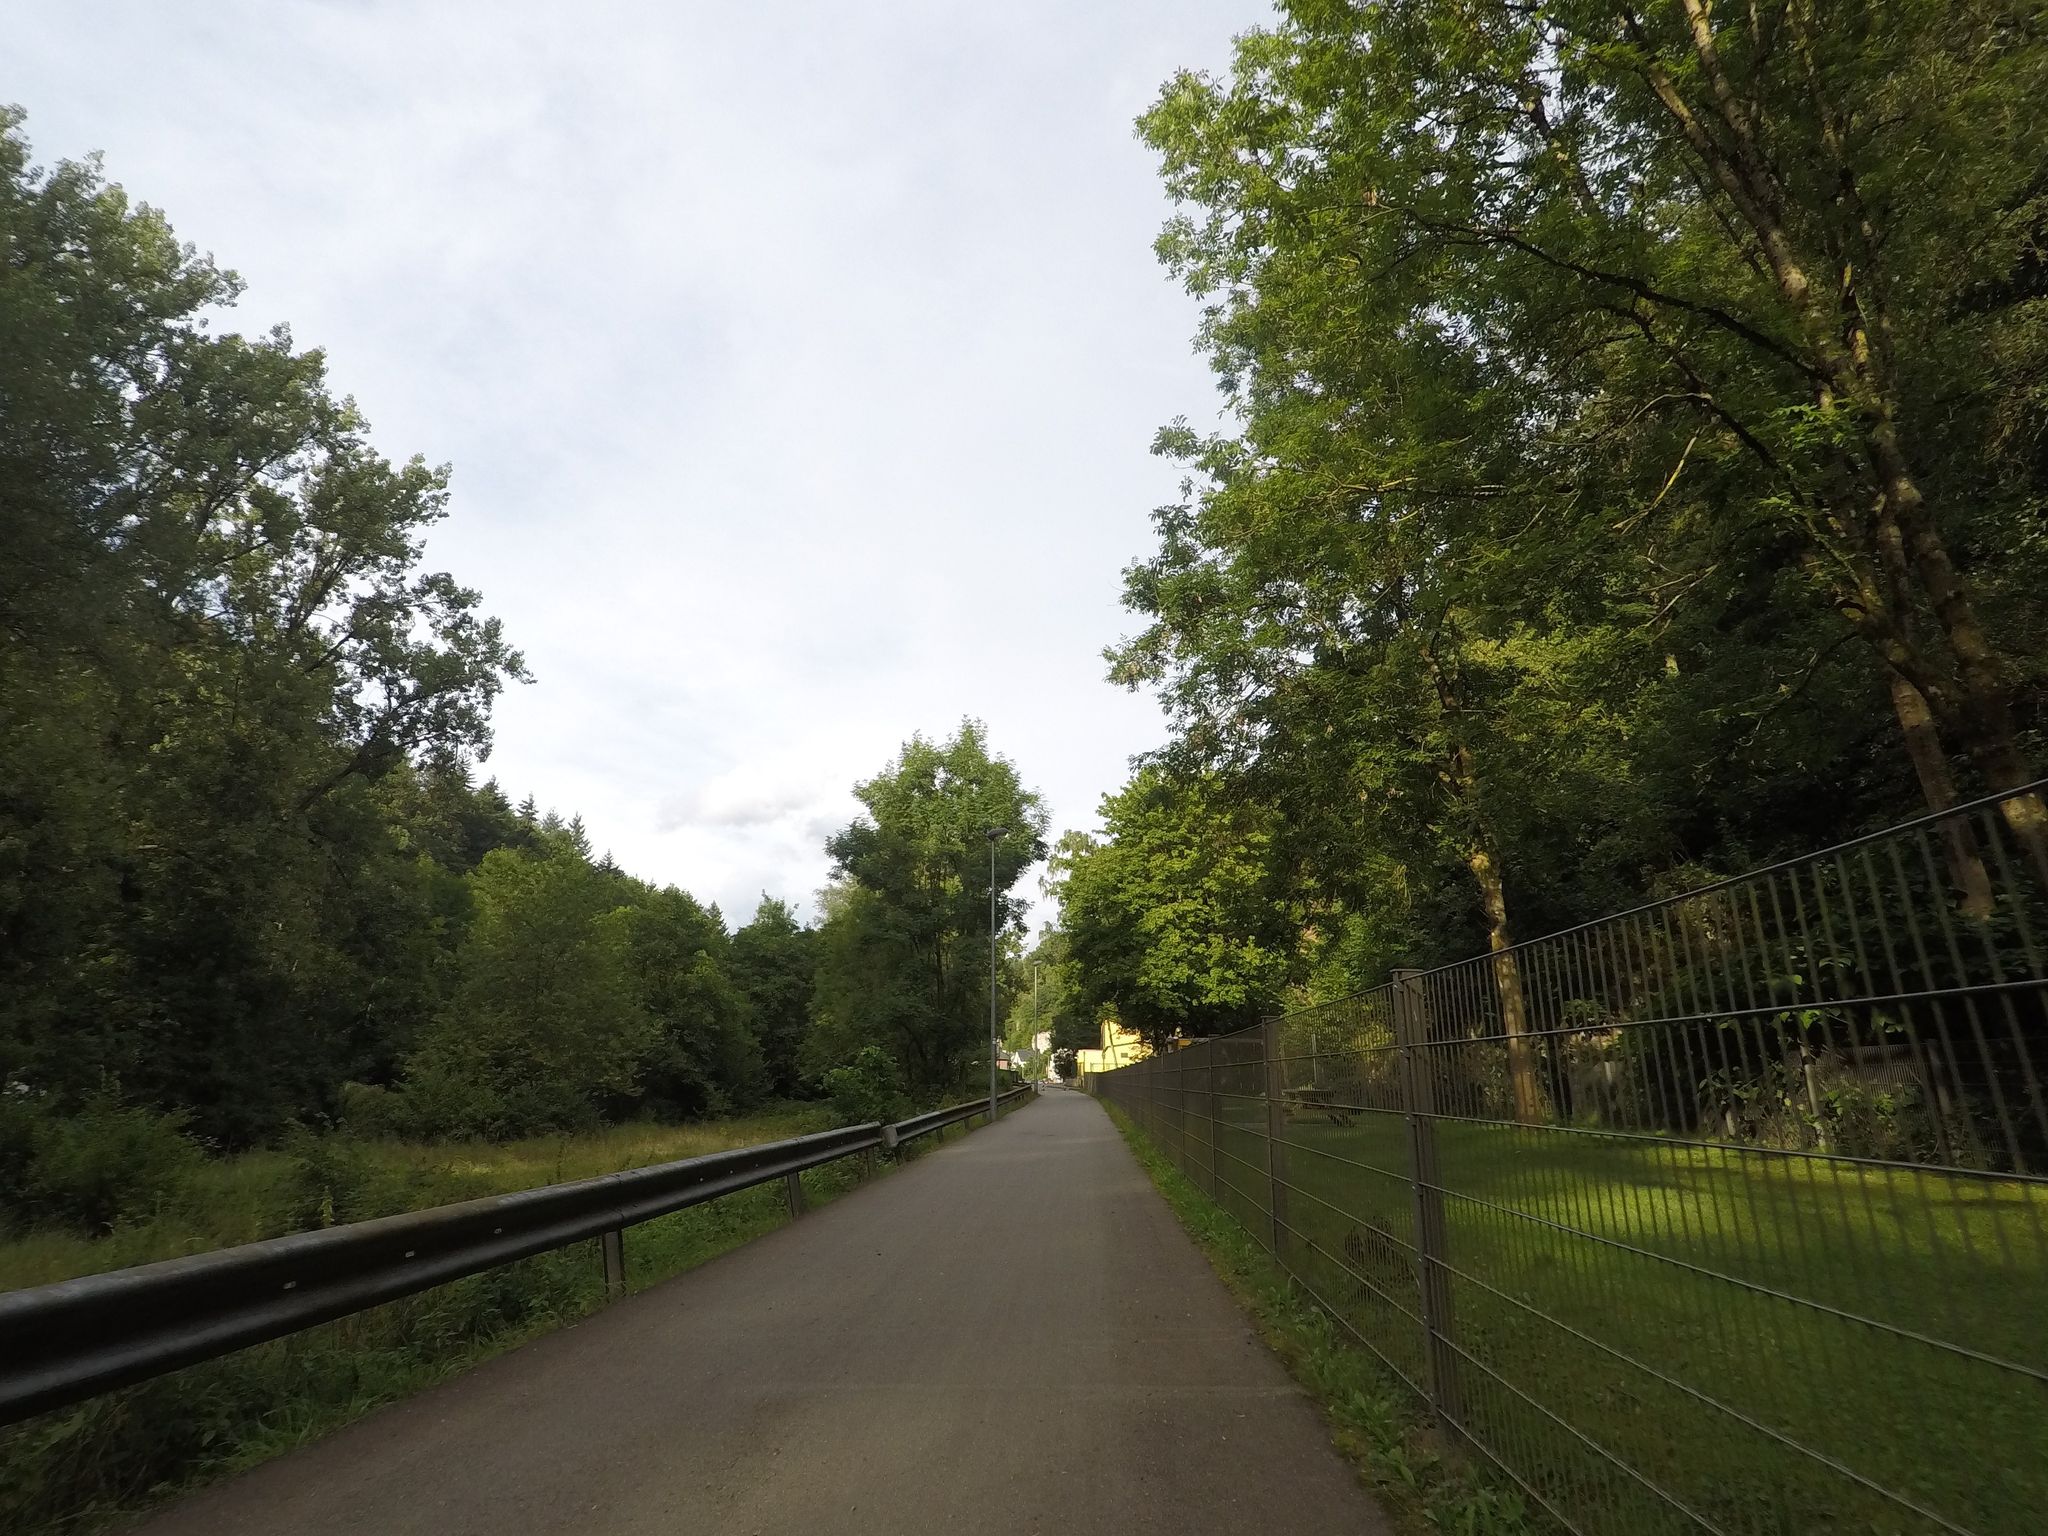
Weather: clear
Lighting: day
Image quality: good
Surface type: cycling surface
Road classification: path, steps
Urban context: urban centre
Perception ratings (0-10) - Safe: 2.89, Lively: 2.48, Beautiful: 9.2, Boring: 7.52, Depressing: 2.25, Wealthy: 6.8